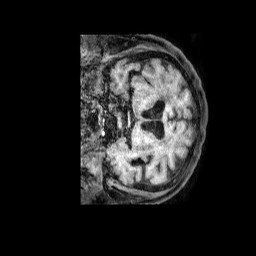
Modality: T1w
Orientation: coronal
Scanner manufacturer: philips
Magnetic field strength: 1.5 T
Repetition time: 0.6 s
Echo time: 0.02898 s